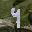
Label: 9